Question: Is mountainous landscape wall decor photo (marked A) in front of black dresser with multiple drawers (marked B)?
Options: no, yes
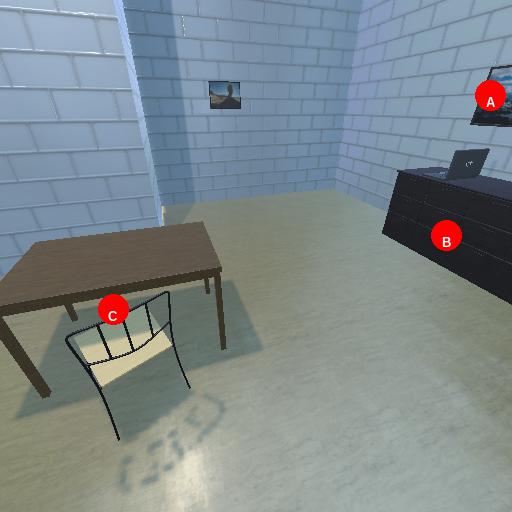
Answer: no